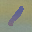
Label: 1